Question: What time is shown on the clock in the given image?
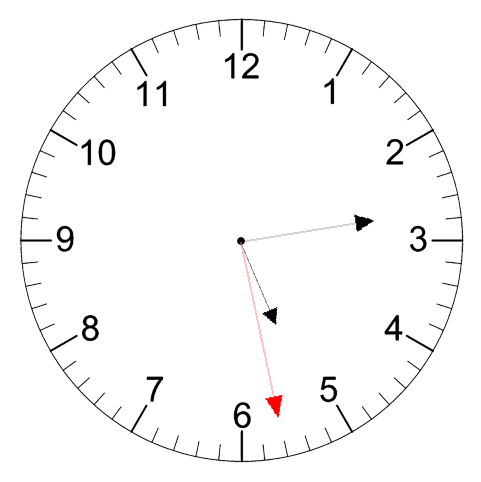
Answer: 05:13:28